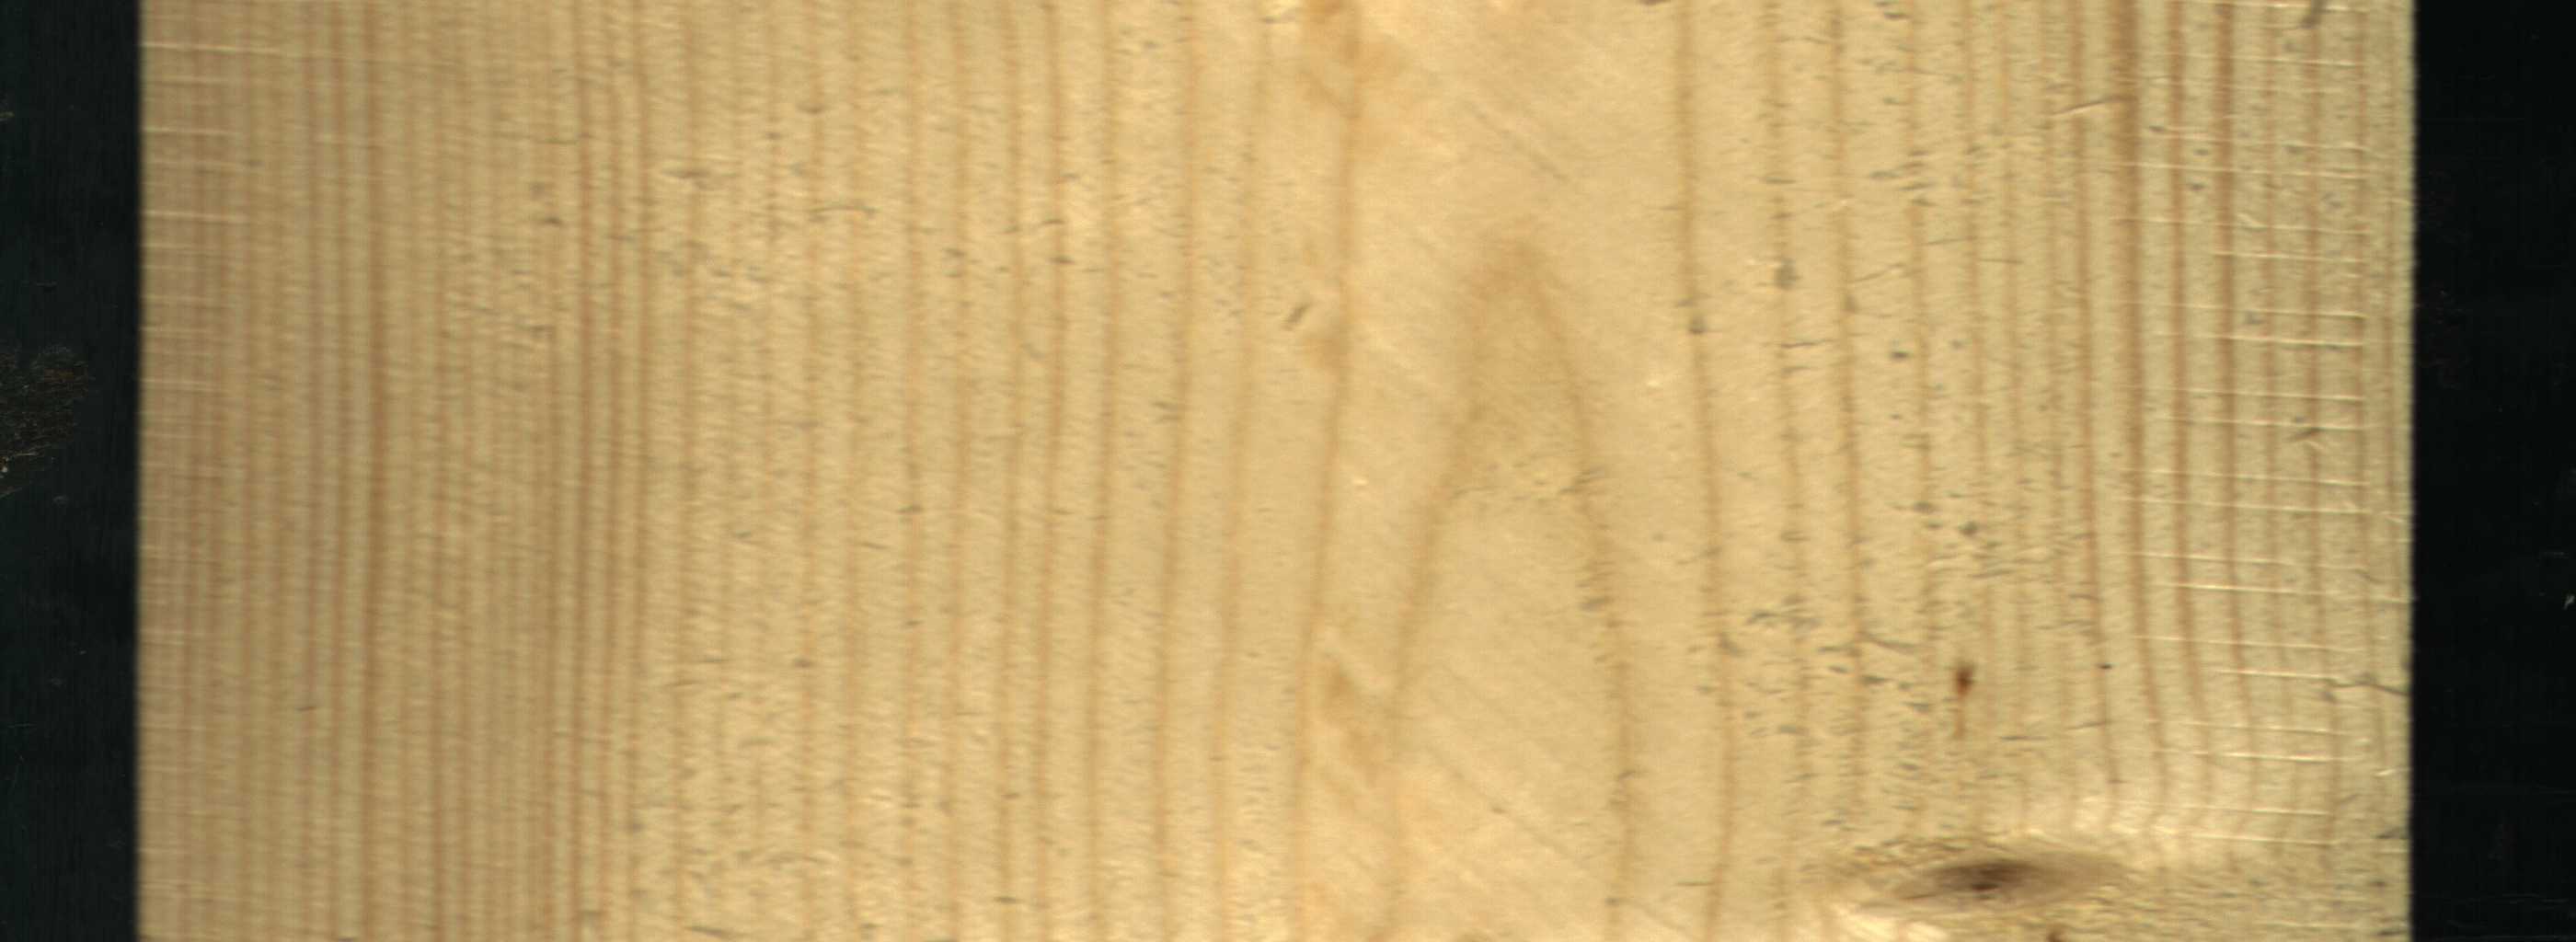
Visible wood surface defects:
Live_Knot